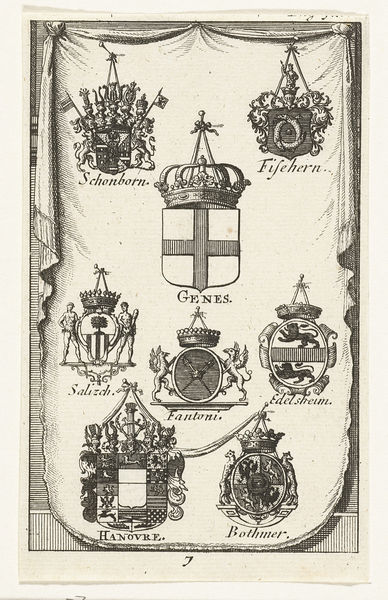
Titel: Wapens van de gevolmachtigden van Genua en Hannover bij de vredesonderhandelingen te Utrecht (nr. 7)
Standort: Amsterdam
Institution: Rijksmuseum
Schlagwörter: couronne, autriche, allemand, vienne, roi, rideau, couleurs, symboles, royal, blason, villes, royales, écuisson, genes, hanovre